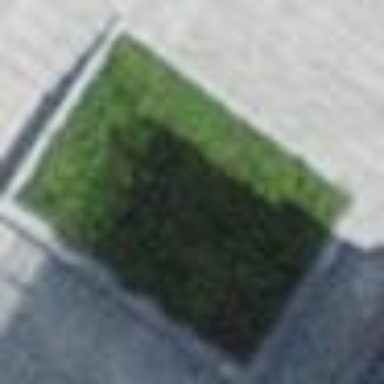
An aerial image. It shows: Flowerbed.